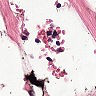
Metastatic tissue present: no